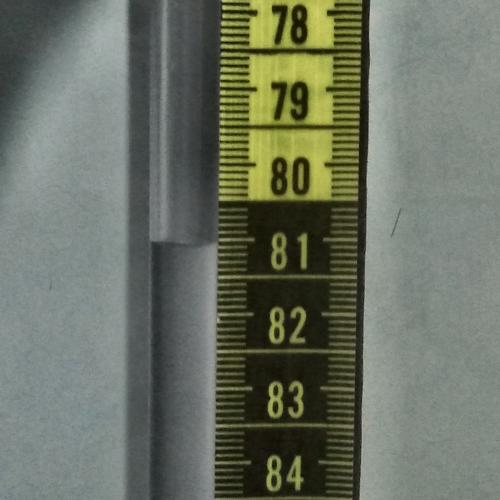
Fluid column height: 81.1 cm